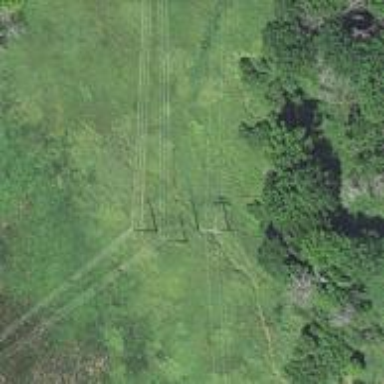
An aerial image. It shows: Power pole.